Field crop: maize
Growth stage: 2
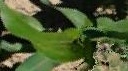
Species: maize